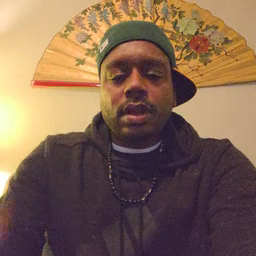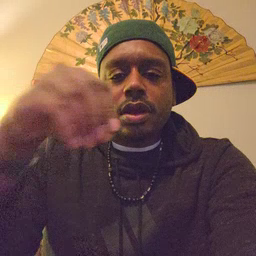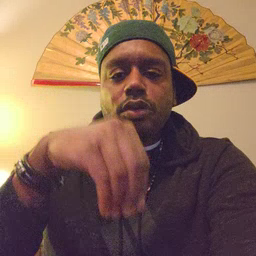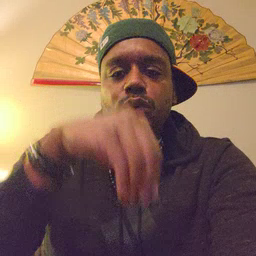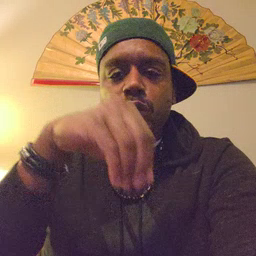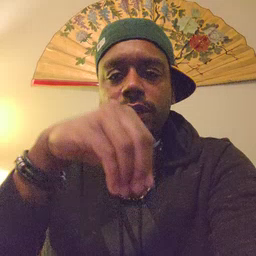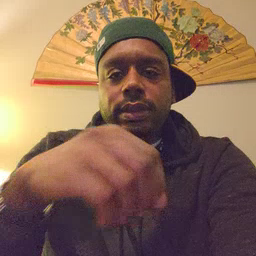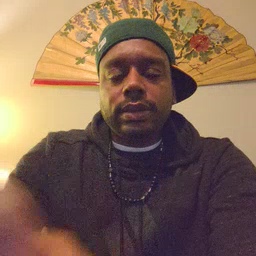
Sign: into